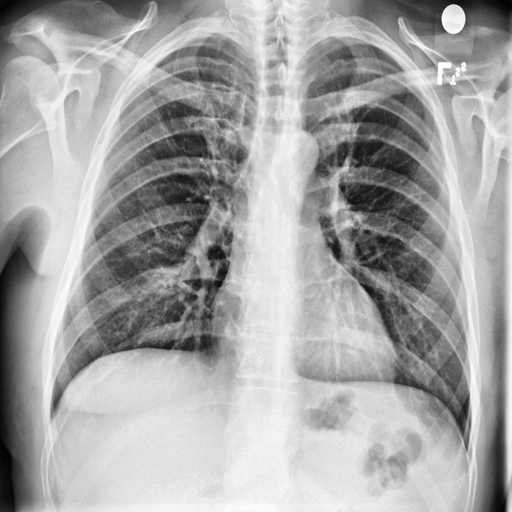
Finding: NORMAL